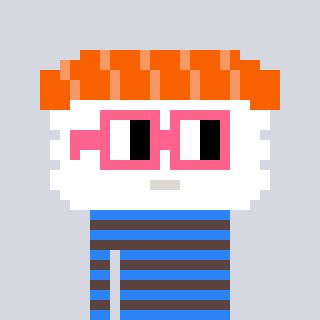
a pixel art character with square pink glasses, a nigiri-shaped head and a darkbrown-colored body on a cool background